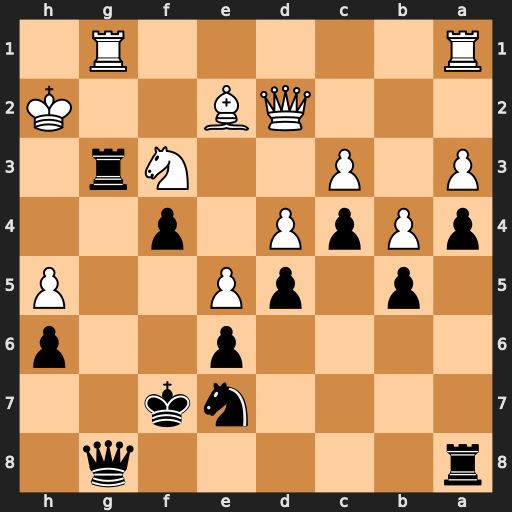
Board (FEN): r5q1/4nk2/4p2p/1p1pP2P/pPpP1p2/P1P2Nr1/3QB2K/R5R1
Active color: b
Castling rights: -
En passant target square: -
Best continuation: Qg4 Rxg3 Qxg3+ Kh1 Nf5 Rg1 Qh3+ Nh2 Ng3+